Question: My application has two nested fragments like in the picture below:

How is it possible to detect clicks on 'Fragment1' from within the instance of 'Fragment2'?
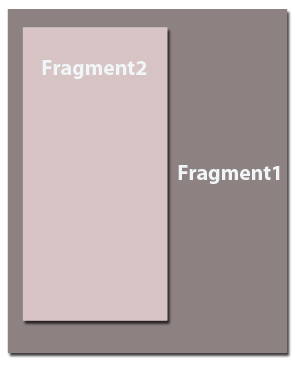
Answer: Off the cuff, I would say to create a listener 'interface' in 'Fragment1', then implement that interface in 'Fragment2' and call the appropriate method in the interface in 'Fragment1''s 'onClick' method.
# Edit
This is a pretty barebones example, and I haven't tested it, but here's the general theory. Of course, you'll need to add in your logic and fill in necessary methods like 'onCreate'.
'''
public class SampleActivity extends Activity {
@Override
protected void onCreate(Bundle savedInstanceState) {
super.onCreate(savedInstanceState);
// Initialize your activity here
Fragment1 fragment1 = new Fragment1();
Fragment2 fragment2 = new Fragment2();
// Give fragment1 a reference to fragment2
fragment1.registerListener(fragment2);
// Do your fragment transactions here
}
}
public class Fragment1 extends Fragment implements OnClickListener{
// This is the interface. You can put as many abstract methods here as you want
// with whatever parameters you want, but they all have to be overriden
// in fragment2
public interface FragmentClickListener {
void onFragmentClick();
}
FragmentClickListener mListener;
// This fragment needs to have a reference to the other fragment
// This method can take any class that implements FragmentClickListener
public void registerListener(FragmentClickListener mListener) {
this.mListener = mListener;
}
@Override
public void onClick(View view) {
// You must check to make sure something is listening before you use the interface
if (mListener != null) {
//Let the interface know this fragment was clicked
mListener.onFragmentClick();
}
}
}
public class Fragment2 extends Fragment implements FragmentClickListener {
@Override
public void onFragmentClick() {
// Do whatever you want to do when fragment1 is clicked
}
}
'''